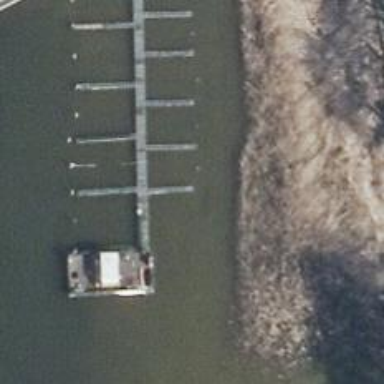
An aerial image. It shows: Man-made pier.